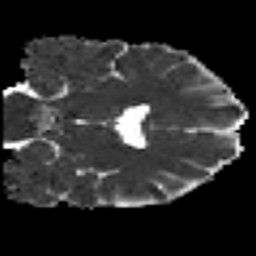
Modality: MD
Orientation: coronal
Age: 34
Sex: male
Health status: healthy
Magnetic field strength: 3 T
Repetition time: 8.4 s
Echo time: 0.0926 s